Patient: sex M, age 62
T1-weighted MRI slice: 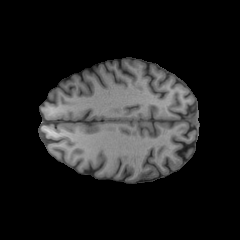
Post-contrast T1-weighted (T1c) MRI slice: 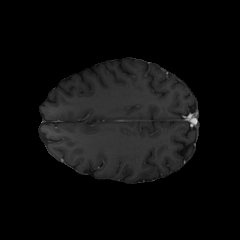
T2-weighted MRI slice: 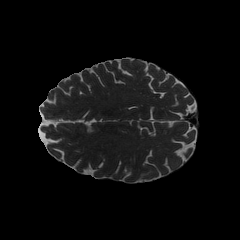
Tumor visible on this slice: no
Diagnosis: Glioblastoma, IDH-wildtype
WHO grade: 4